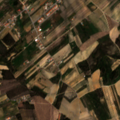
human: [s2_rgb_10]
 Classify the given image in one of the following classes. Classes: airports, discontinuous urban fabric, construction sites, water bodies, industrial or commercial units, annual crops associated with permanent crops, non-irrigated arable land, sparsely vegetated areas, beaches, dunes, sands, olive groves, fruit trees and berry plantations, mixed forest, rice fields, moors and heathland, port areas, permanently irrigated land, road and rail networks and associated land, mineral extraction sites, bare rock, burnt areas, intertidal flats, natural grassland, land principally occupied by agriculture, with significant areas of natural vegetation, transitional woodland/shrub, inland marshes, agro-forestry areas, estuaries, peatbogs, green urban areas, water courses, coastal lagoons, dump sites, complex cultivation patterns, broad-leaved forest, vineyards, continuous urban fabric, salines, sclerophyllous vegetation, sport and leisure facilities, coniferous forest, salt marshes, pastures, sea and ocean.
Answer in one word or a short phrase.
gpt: vineyards, complex cultivation patterns, land principally occupied by agriculture, with significant areas of natural vegetation, mixed forest